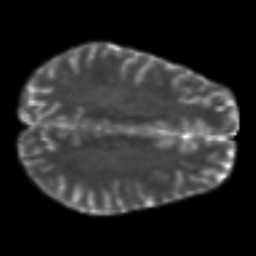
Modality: T2w
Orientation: axial
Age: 22
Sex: male
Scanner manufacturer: siemens
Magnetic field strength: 3 T
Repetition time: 7 s
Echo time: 0.0926 s